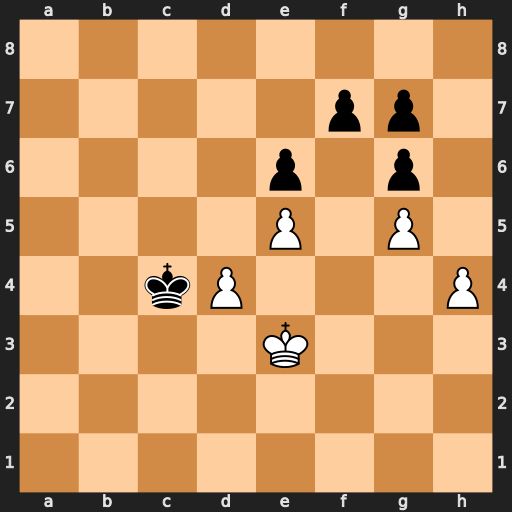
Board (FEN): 8/5pp1/4p1p1/4P1P1/2kP3P/4K3/8/8
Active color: w
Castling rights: -
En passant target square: -
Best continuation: Ke4 Kb5 d5